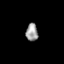
Tissue: prostate
Cell type: Myeloid cells
Senescence score: 0.6848
Nuclear area (px): 206
Mean DAPI intensity: 156.121